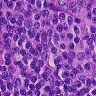
Metastatic tissue present: no